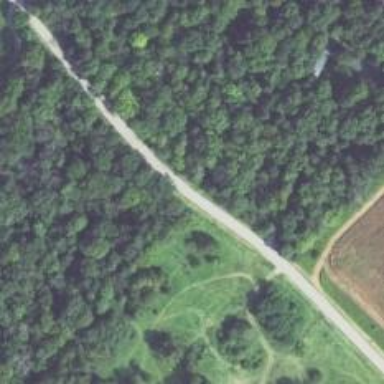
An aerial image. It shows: Tertiary road.